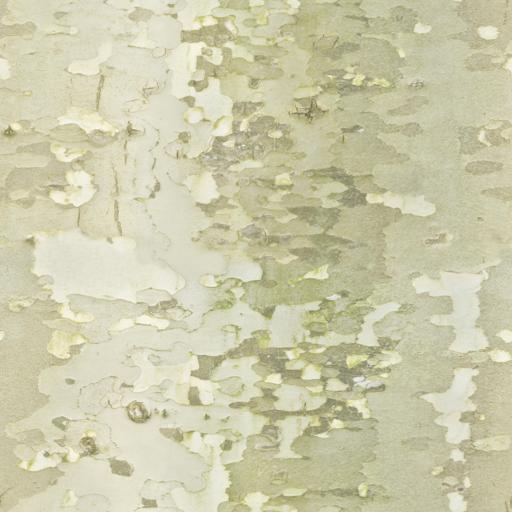
Tags: bark smooth